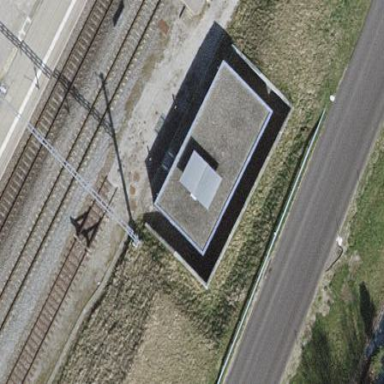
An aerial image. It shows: Building that serves as railway signal box.